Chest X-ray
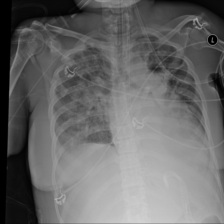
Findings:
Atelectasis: negative
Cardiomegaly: negative
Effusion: negative
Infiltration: negative
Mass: negative
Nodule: negative
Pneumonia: negative
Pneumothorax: negative
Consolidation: negative
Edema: negative
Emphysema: negative
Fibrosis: negative
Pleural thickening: negative
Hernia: negative